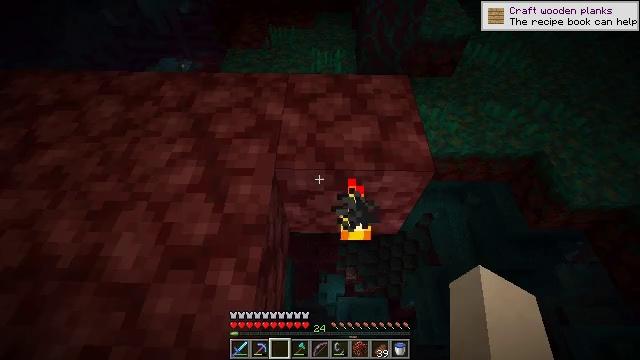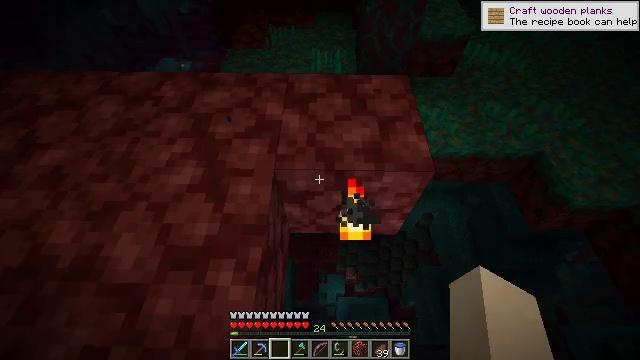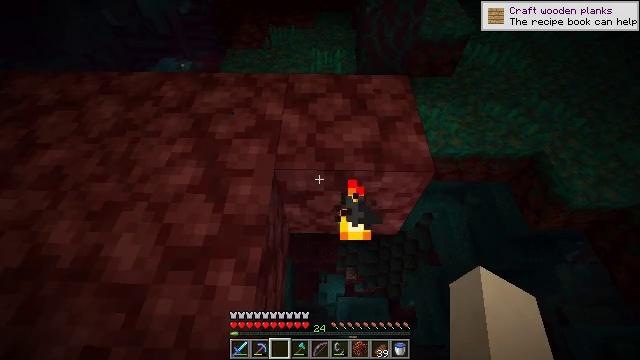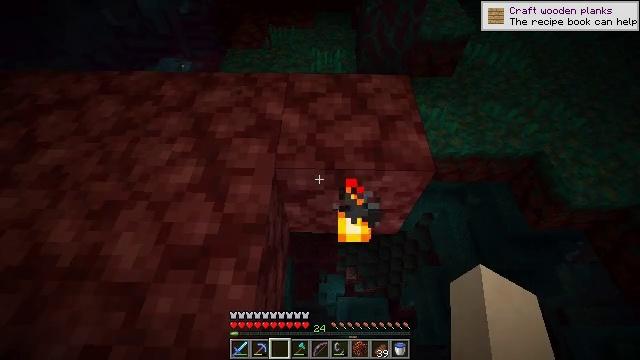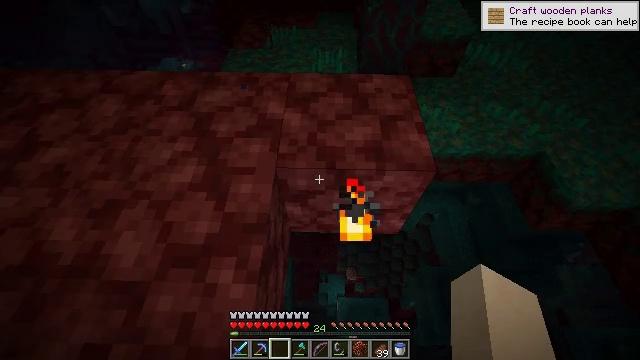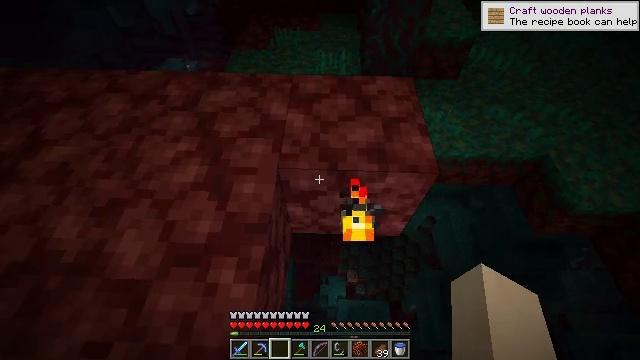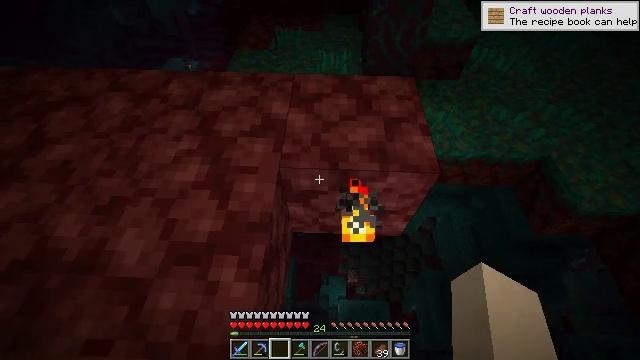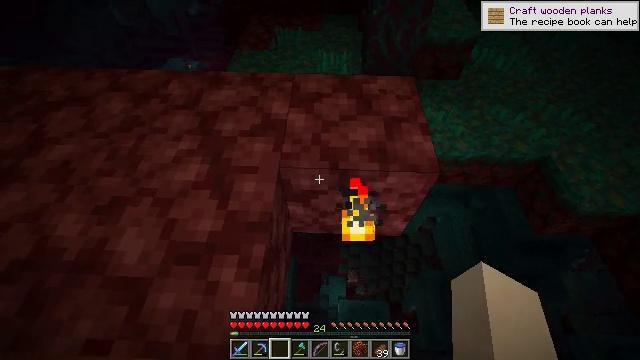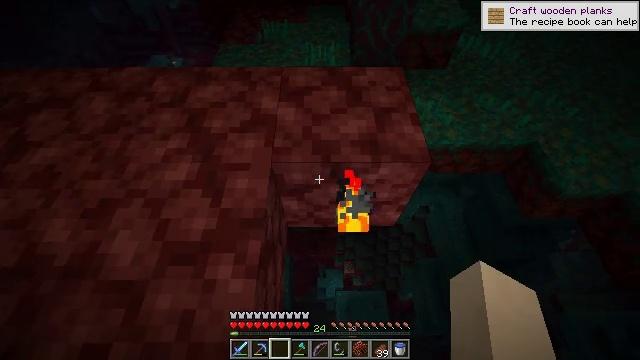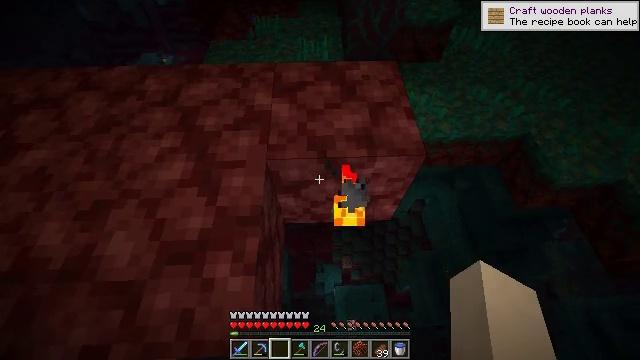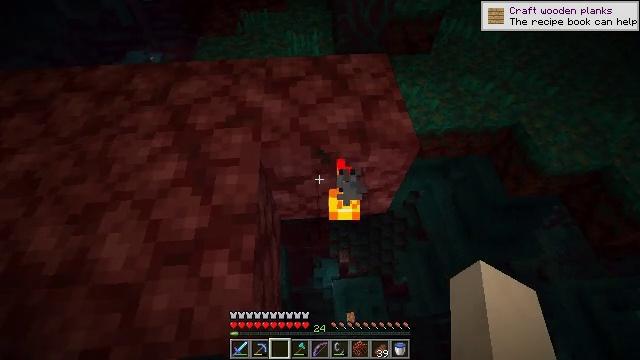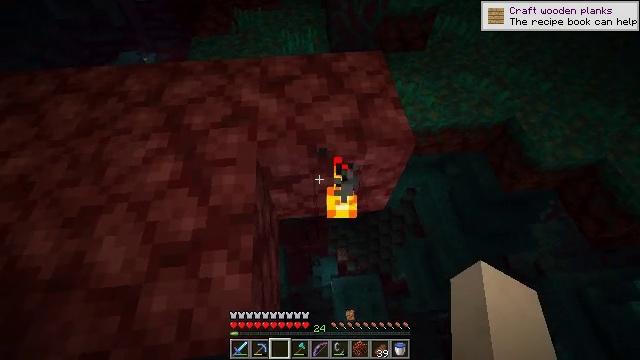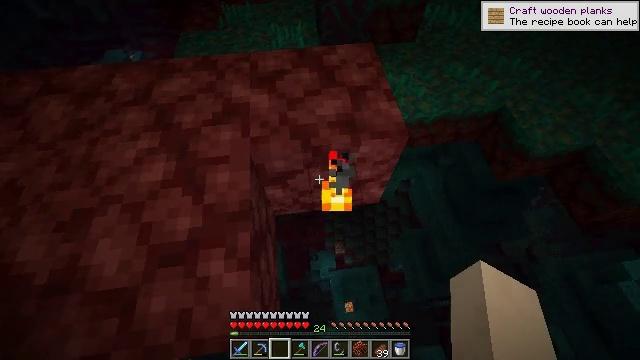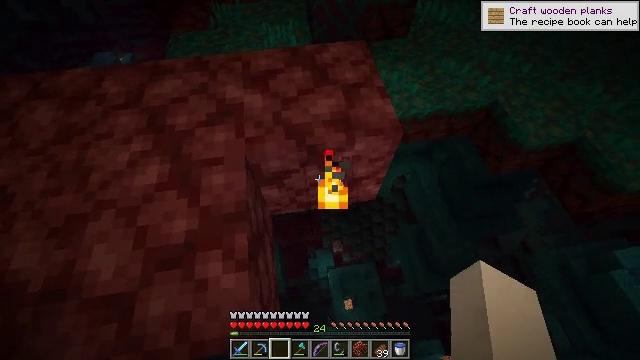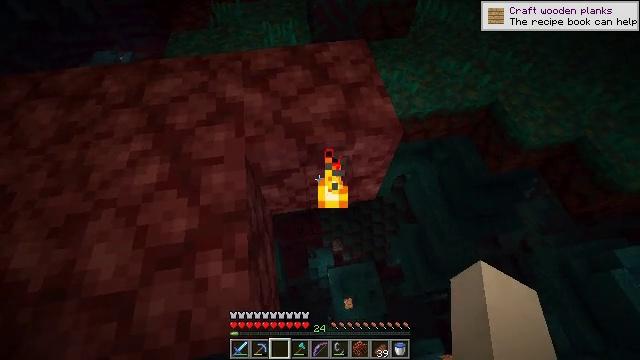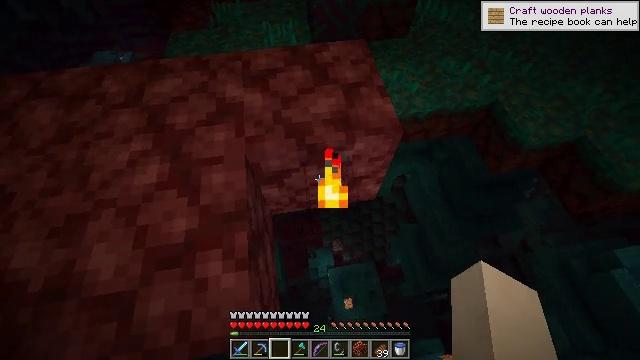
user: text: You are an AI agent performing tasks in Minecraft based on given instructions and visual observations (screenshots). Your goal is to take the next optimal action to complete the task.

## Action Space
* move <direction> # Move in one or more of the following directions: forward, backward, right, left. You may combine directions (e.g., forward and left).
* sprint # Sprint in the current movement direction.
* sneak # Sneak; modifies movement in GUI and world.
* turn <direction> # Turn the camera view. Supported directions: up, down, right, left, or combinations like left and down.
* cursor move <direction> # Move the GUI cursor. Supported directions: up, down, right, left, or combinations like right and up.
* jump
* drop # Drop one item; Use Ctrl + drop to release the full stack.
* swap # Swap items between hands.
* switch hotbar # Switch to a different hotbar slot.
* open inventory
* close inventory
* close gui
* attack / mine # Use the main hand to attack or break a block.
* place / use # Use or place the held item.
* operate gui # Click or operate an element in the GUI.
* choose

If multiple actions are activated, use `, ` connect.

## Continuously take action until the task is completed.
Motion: motion action
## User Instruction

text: Gather warped nylium from the ground.
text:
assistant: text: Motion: move right, sneak
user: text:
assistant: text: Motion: sneak
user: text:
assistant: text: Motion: sneak
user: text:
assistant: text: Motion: sneak
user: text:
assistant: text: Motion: sneak
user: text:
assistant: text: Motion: sneak
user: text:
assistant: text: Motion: sneak
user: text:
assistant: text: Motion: sneak, turn right and down
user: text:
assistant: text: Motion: sneak, turn right
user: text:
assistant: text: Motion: sneak, turn right and down
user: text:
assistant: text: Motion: sneak, turn right
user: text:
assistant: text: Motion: sneak, turn right and down
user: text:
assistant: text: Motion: sneak, turn right
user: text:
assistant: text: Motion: sneak
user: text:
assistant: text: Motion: sneak
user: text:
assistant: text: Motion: sneak, turn left and up
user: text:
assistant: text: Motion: move forward, sneak, turn left and up
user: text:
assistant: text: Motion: move forward, sneak, turn left and up
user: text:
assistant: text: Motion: move forward, sneak, turn left and up
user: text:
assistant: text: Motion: move forward and move left, sneak, turn up
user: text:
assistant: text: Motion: move forward and move left, sneak, turn right and up
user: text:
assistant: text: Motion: move forward and move left, sneak, turn right and up
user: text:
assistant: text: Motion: move forward and move left, sneak, turn right and up
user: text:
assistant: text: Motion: move forward and move left, sneak, turn right
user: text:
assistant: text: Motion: move forward and move left, sneak
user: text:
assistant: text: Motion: move forward and move left, sneak, turn right
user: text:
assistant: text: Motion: move forward and move left, sneak, turn right and down
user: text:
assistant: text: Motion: move forward and move left, sneak, turn right
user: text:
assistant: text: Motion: move forward and move left, sneak, turn right
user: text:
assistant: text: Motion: move forward, sneak, turn right and down